Question: I am working in Stata and have data that lists out portfolios(houseID), the year and month, the stockID and the stock's return. The data spans several years. And looks like:

I am essentially trying to isolate a sub-sample of the data. I would like to keep only those houses and their data if their first portfolio observation was in February 2000. In the above data, I'd like to drop houses 223 and 382 and only keep the data for 448.
My first attempt was to do something like:
by HouseID: keep if....
but I am continually botching it. Does anyone have any ideas? Thanks for the help!!
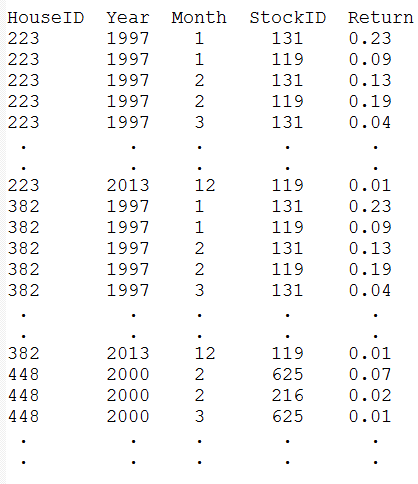
Answer: '''
clear all
set more off
input ///
houseid year month
<PHONE> 1
<PHONE> 2
<PHONE> 1
<PHONE> 1
<PHONE> 2
<PHONE> 3
<PHONE> 2
<PHONE> 3
end
list
bysort houseid (year month): keep if year[1] == 2000 & month[1] == 2
list
'''
'keep' will delete unwanted observations. Instead, you could also mark the subsample of interest and work with that. For example
'''
bysort houseid (year month): gen ok = year[1] == 2000 & month[1] == 2
<some command> if ok
'''
For more advanced date manipulations try working with . See for example
<URL>
<URL>